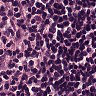
Metastatic tissue present: no